Question: I have a little problem when I try to download a file with rest.
Here is my function :
'''
@GET
@Produces(MediaType.APPLICATION_OCTET_STREAM)
@Path("{directory: (([^/]+[/])+)[^/]+}")
public Response getFile(@PathParam("directory") String directory)
{
Response responseFile = null;
try
{
/*String tmpFileName = "REST_FTP_TMPFile_"+ Math.random();
tmpFileName = tmpFileName.replace(".", "");
File tmpFile = new File(tmpFileName);
tmpFile.createNewFile();
//*/
String filename = directory.substring(directory.lastIndexOf("/")+1, directory.length());
File tmpFile = File.createTempFile("REST_FTP_TMPFile_", null);
directory = StringEscapeUtils.unescapeHtml4(directory);
this.client.getFile(directory, tmpFile);
System.out.println("size : " + tmpFile.length());
responseFile = Response.ok(tmpFile, MediaType.APPLICATION_OCTET_STREAM)
.header("Content-length", tmpFile.length())
.header("Content-Disposition","attachment; filename="+filename+"")
.build();
//A voir quand on peut le supprimer...
//tmpFile.delete();
}
catch (IOException ex)
{
Logger.getLogger(GetResource.class.getName()).log(Level.SEVERE, null, ex);
}
return responseFile;
}
'''
The function getFile of client use the libapache method :
'''
public boolean getFile(String pathname, File file) throws IOException
{
OutputStream output;
output = new FileOutputStream(file);
System.out.println("Wanted pathname : "+pathname);
boolean status = this.client.retrieveFile("/"+pathname, output);
if(status)
{
output.close();
return status;
}
else
{
output.close();
throw new IOException("Cannot retrieve the file : " + pathname);
}
}
'''
When I try to download my web browser says that the download is canceled :

I really don't know what I did wrong and nothing on the web helped me out so far (it's been 2 hours..)
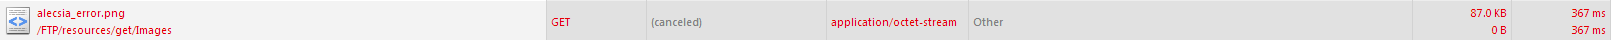
Answer: I found what the problem was, the FTP transfer is supposed to be in binary mode..